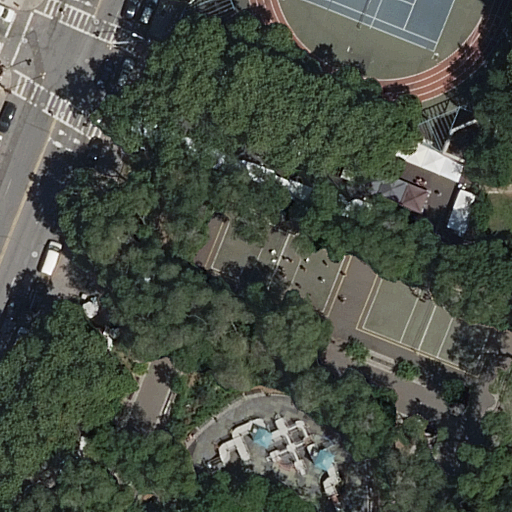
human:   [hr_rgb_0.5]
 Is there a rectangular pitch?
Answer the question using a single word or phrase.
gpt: yes

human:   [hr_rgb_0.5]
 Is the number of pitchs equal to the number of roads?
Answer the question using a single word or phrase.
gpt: no

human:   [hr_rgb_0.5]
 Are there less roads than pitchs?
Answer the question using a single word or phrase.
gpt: no

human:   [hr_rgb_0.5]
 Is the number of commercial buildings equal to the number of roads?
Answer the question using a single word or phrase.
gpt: no

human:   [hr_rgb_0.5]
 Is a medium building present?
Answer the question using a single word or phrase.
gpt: no

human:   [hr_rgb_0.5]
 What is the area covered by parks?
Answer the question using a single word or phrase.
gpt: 9262m2

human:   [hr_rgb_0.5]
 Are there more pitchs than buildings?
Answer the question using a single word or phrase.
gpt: yes

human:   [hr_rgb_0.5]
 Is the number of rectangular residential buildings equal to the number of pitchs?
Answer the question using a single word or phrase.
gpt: no

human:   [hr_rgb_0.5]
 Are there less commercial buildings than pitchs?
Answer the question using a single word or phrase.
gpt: yes

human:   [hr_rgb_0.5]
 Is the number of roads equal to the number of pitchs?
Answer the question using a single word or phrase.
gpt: no

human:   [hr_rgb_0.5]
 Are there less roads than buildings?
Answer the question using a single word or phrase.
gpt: no

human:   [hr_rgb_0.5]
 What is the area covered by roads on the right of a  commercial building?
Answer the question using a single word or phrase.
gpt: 0m2

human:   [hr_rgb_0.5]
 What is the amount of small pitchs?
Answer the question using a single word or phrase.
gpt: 1

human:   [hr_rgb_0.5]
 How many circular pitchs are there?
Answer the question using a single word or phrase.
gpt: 0

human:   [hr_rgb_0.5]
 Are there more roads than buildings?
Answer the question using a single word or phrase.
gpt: yes

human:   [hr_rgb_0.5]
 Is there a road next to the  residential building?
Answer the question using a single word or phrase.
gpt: yes

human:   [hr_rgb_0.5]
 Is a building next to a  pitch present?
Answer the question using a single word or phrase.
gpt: yes

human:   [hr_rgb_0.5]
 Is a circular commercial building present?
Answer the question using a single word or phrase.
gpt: no

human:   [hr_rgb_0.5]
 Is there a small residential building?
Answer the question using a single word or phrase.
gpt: yes

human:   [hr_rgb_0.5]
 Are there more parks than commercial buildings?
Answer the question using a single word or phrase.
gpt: yes

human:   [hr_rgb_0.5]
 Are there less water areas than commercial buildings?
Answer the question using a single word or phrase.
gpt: no

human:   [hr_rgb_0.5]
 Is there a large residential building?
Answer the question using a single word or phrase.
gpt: no

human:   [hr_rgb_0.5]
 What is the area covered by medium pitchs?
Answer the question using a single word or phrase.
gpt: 305m2

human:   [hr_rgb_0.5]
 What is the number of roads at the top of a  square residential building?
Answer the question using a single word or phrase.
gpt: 0

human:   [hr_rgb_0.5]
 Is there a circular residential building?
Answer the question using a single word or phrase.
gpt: no

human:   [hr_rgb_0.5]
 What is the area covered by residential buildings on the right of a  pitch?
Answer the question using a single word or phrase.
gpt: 75m2

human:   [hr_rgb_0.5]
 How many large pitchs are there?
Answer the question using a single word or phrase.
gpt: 2

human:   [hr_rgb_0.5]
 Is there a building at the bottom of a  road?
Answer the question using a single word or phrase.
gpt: yes

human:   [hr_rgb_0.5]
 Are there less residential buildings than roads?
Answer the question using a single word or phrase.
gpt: yes

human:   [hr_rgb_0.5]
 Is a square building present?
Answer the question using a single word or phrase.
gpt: no

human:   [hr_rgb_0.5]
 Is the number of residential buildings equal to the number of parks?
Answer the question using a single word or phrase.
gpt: yes

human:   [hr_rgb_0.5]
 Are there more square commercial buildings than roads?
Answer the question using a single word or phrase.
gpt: no

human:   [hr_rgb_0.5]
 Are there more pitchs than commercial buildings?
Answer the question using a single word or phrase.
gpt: yes

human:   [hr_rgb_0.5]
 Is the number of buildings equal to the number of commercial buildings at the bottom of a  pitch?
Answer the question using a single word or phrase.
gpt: no

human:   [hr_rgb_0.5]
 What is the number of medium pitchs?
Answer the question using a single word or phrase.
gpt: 2

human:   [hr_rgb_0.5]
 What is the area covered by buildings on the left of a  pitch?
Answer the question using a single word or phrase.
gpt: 0m2